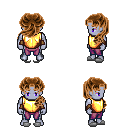
a pixel art fantasy rpg character, male body template, dark elf, purple skin, gold chest armor, magenta pants, brown princess hairstyle, leather bracers, white slippers, four views (front, back, left, right), 2x2 character sprite sheet, small pixel art, hard edges, no anti-aliasing